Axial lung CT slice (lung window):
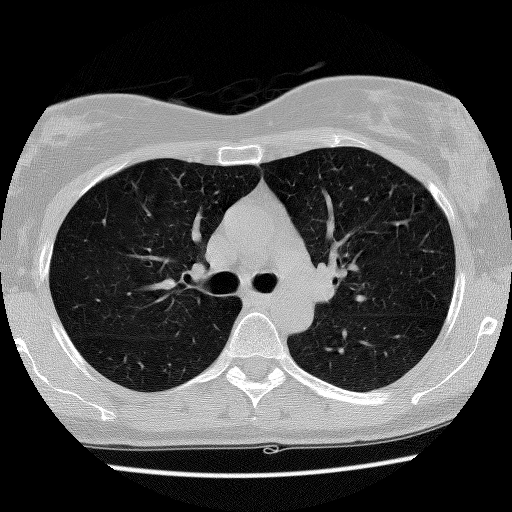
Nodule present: no